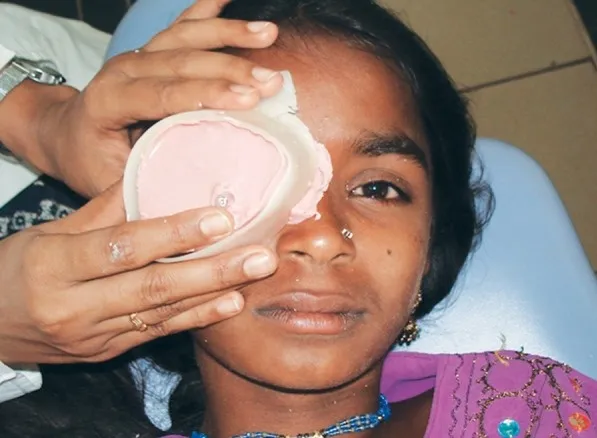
External facial impression made with irreversible hydrocolloid.
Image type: medical_photograph (skin_photograph)